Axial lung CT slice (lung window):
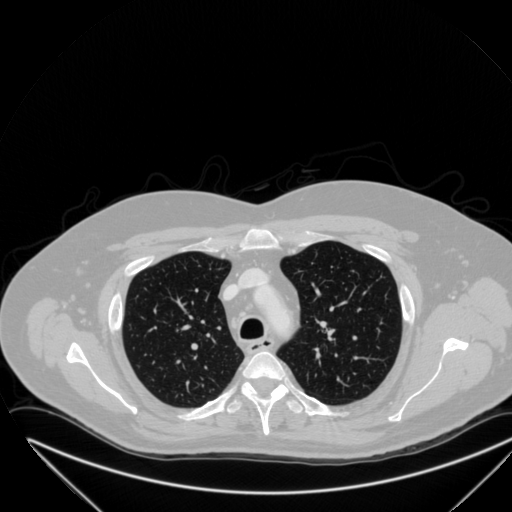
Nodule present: no